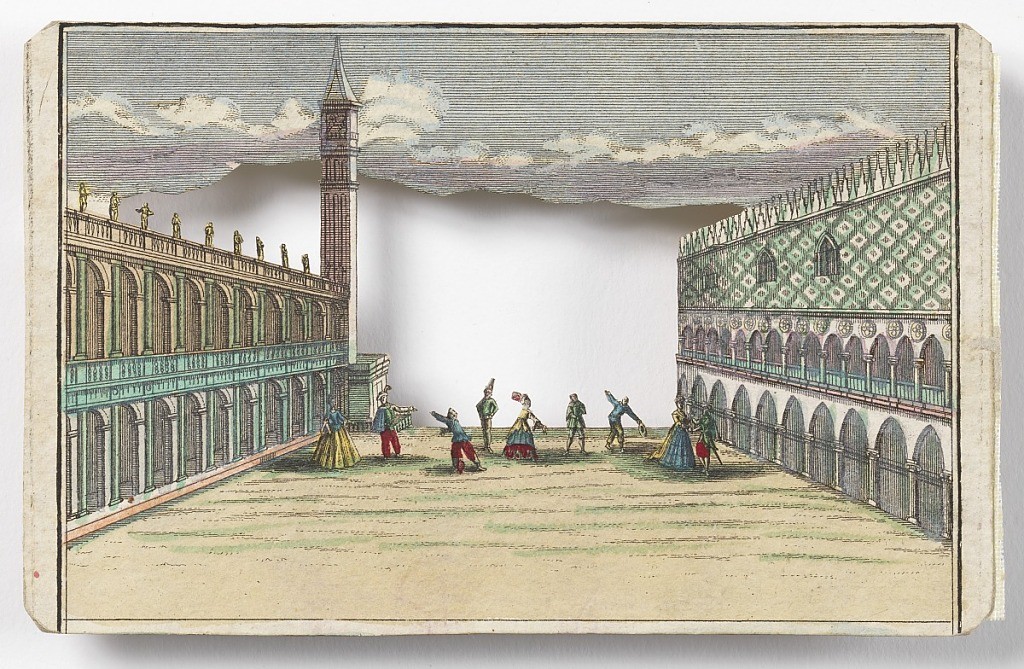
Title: The Carnival of Venice (Peep-show)
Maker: Martin Engelbrecht, German, 1684–1756
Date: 1730–50
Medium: Engraving, brush and watercolor on paper
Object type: Print
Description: Scene with dancing figures.  Palace of the Doges on right, library on left.  Also the campanile of St. Marks, the Mint, and a church.  Right edge of each section taped to folding cardboard mount of which parts g and h are cross members.